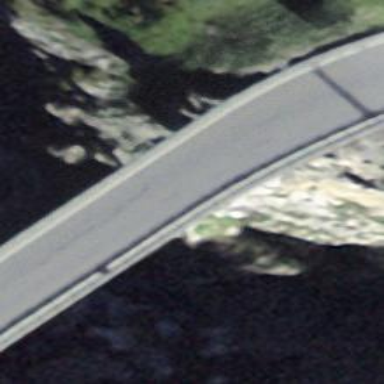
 passing over bridge with arch structure."